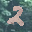
Label: 2